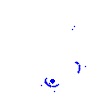
Particle: pion